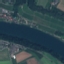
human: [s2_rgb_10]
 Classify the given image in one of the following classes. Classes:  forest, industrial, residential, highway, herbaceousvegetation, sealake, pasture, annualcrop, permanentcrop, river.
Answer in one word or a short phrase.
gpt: River